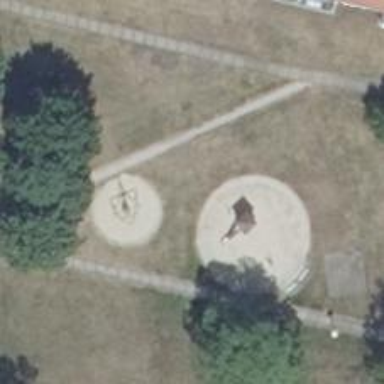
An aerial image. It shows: Playground area for leisure activities on the land.